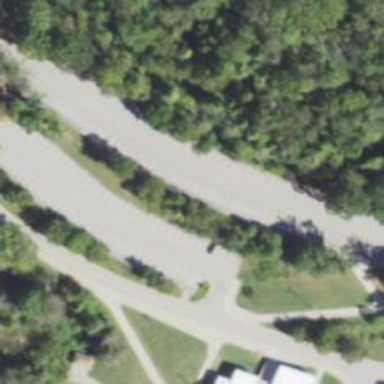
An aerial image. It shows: Parking area with surface.